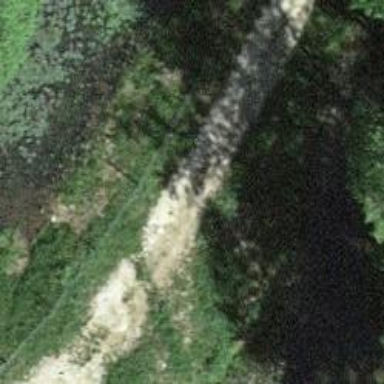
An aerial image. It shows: Abandoned railway.